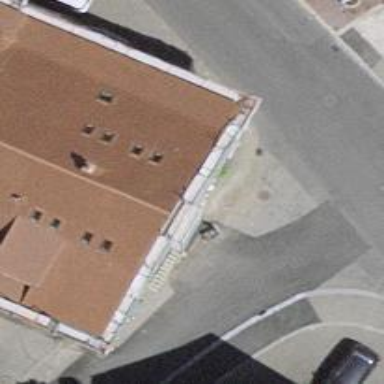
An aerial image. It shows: Restaurant.